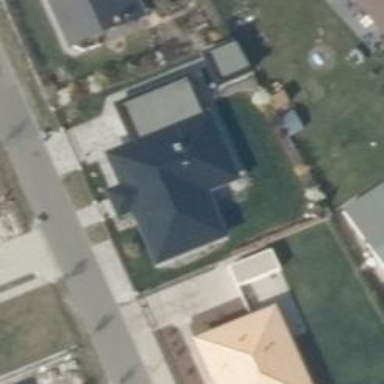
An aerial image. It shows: Simple and straightforward house.